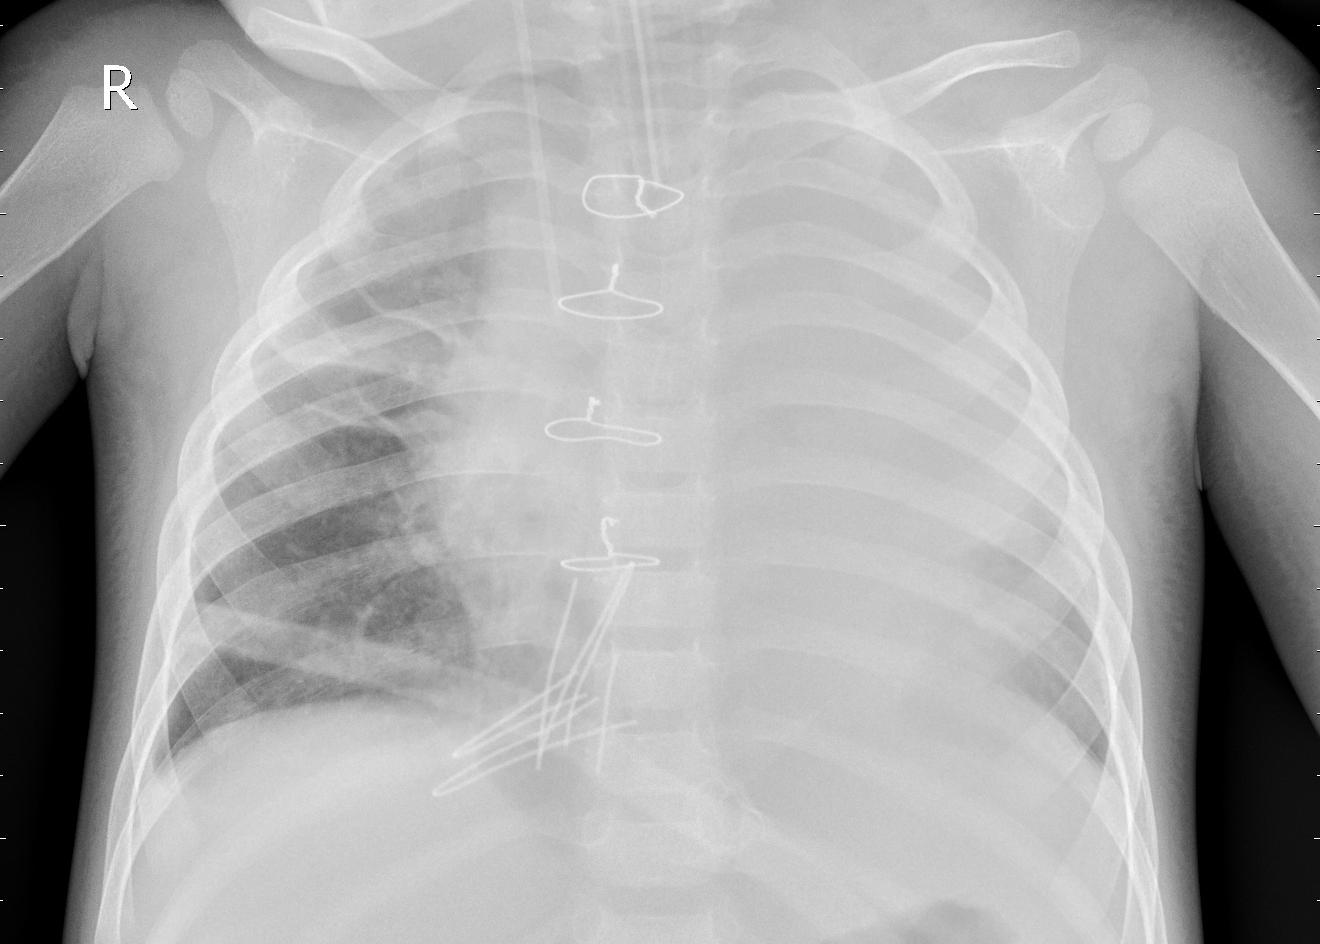
Diagnosis: PNEUMONIA